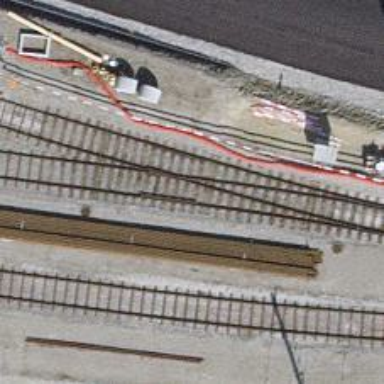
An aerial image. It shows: Railway yard with electrified tracks and single track.